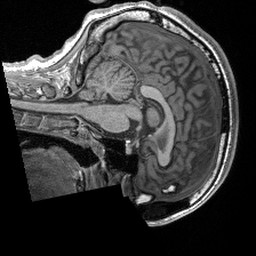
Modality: T1w
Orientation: sagittal
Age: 21
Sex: female
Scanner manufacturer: siemens
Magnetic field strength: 3 T
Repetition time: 2.4 s
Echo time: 0.00191 s